Interaction volume radius: 10 \u00c5
Interaction volume height: 20 \u00c5
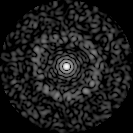
Disorder parameter: 0.8509